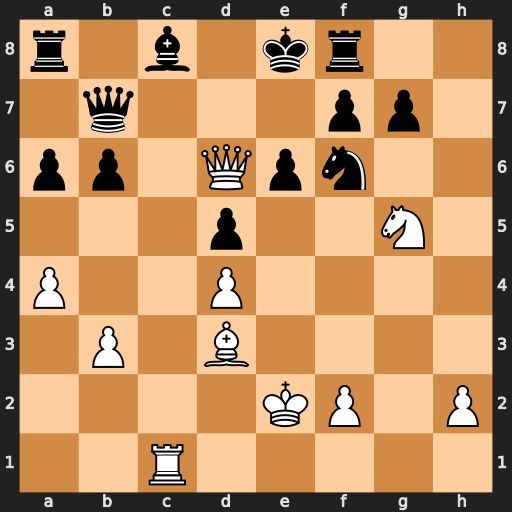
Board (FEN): r1b1kr2/1q3pp1/pp1Qpn2/3p2N1/P2P4/1P1B4/4KP1P/2R5
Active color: w
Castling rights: q
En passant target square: -
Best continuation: Rc7 Qxc7 Qxc7